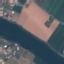
Label: River